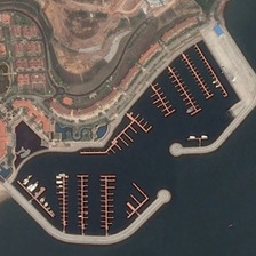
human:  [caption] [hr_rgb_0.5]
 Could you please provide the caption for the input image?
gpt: A row of red roofed houses was built near the wharf.

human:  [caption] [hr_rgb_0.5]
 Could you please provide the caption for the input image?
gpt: A red roof house was built near the pier.

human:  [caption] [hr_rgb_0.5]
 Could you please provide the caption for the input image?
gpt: Rows of houses are surrounded by bare land.

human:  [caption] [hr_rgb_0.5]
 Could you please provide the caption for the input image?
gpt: A row of houses surrounded by nude.

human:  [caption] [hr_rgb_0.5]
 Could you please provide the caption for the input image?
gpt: a row of red roof houses were built near the pier.